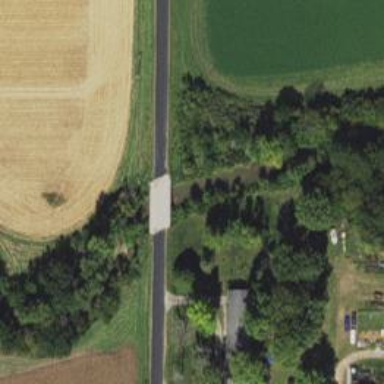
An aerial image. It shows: Unclassified road.